Question: I want to do something like this:

Here is my code:
'''
public class MainFrame extends JFrame{
public MainFrame(){
super("Symulator Lotow");
JPanel returnPanel = new JPanel(new GridBagLayout());
add(returnPanel);
Vector<JButton> v = new Vector<JButton>();
int licznik = 0;
GridBagConstraints c = new GridBagConstraints();
c.fill = GridBagConstraints.BOTH;
c.ipadx = 0; c.ipady = 0;
c.insets = new Insets(0,0,0,0);
c.weightx = 1.0;
c.weighty = 1.0;
c.anchor = GridBagConstraints.CENTER;
v.add(new JButton());
c.gridwidth = 6;
c.gridheight = 6;
c.gridx = 0;
c.gridy = 0;
v.get(licznik).setBackground(Color.black);
returnPanel.add(v.get(licznik),c);
licznik++;
v.add(new JButton());
c.gridwidth = 6;
c.gridheight = 4;
c.gridx = 6;
c.gridy = 0;
v.get(licznik).setBackground(Color.white);
returnPanel.add(v.get(licznik),c);
licznik++;
v.add(new JButton());
c.gridwidth = 3;
c.gridheight = 2;
c.gridx = 6;
c.gridy = 4;
v.get(licznik).setBackground(Color.blue);
returnPanel.add(v.get(licznik),c);
licznik++;
v.add(new JButton());
c.gridwidth = 3;
c.gridheight = 2;
c.gridx = 9;
c.gridy = 4;
v.get(licznik).setBackground(Color.yellow);
returnPanel.add(v.get(licznik),c);
licznik++;
v.add(new JButton());
c.gridwidth = 6;
c.gridheight = 2;
c.gridx = 0;
c.gridy = 6;
v.get(licznik).setBackground(Color.yellow);
returnPanel.add(v.get(licznik),c);
licznik++;
v.add(new JButton());
c.gridwidth = 6;
c.gridheight = 2;
c.gridx = 6;
c.gridy = 6;
v.get(licznik).setBackground(Color.yellow);
returnPanel.add(v.get(licznik),c);
licznik++;
v.add(new JButton());
c.gridwidth = 4;
c.gridheight = 2;
c.gridx = 0;
c.gridy = 8;
v.get(licznik).setBackground(Color.red);
returnPanel.add(v.get(licznik),c);
licznik++;
v.add(new JButton());
c.gridwidth = 4;
c.gridheight = 2;
c.gridx = 4;
c.gridy = 8;
v.get(licznik).setBackground(Color.red);
returnPanel.add(v.get(licznik),c);
licznik++;
v.add(new JButton());
c.gridwidth = 4;
c.gridheight = 2;
c.gridx = 8;
c.gridy = 8;
v.get(licznik).setBackground(Color.red);
returnPanel.add(v.get(licznik),c);
licznik++;
this.setExtendedState(JFrame.MAXIMIZED_BOTH);
this.setDefaultCloseOperation(JFrame.EXIT_ON_CLOSE);
this.setVisible(true);
this.setResizable(true);
}
public static void main(String[] args) {
// TODO Auto-generated method stub
new MainFrame();
}
}
'''
As can be seen when my code is run, it doesn't look like in the pattern. The colors are just samples, so I don't care about them. I just want the relative sizes of buttons to be correct. Where is my mistake?
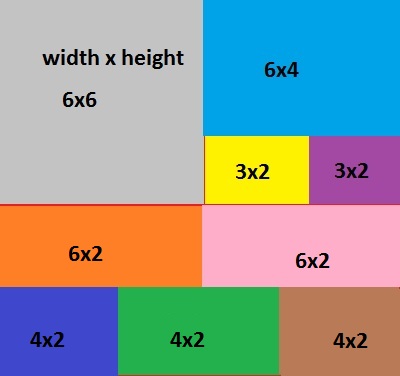
Answer: You could use the <URL>.
You will need to nest panels to get your desired result but the benefit of this layout is that all calculations are done based on the space available, not on the preferred size of the component. So all components will stay in the same relative size as the frame size is changed.
For example:
'''
import java.awt.*;
import java.util.*;
import javax.swing.*;
public class MainFrame3 extends JFrame{
public MainFrame3(){
super("Symulator Lotow");
JButton button = null;
RelativeLayout layout = new RelativeLayout(RelativeLayout.Y_AXIS);
layout.setFill(true);
JPanel returnPanel = new JPanel( layout );
add(returnPanel);
// top
layout = new RelativeLayout(RelativeLayout.X_AXIS);
layout.setFill(true);
JPanel top = new JPanel( layout );
returnPanel.add(top, new Float(6));
button = new JButton();
button.setBackground(Color.black);
top.add(button, new Float(6));
layout = new RelativeLayout(RelativeLayout.Y_AXIS);
layout.setFill(true);
JPanel topRight = new JPanel( layout );
top.add(topRight, new Float(6));
button = new JButton();
button.setBackground(Color.white);
topRight.add(button, new Float(4));
layout = new RelativeLayout(RelativeLayout.X_AXIS);
layout.setFill(true);
JPanel rightBottom = new JPanel( layout );
topRight.add(rightBottom, new Float(2));
button = new JButton();
button.setBackground(Color.blue);
rightBottom.add(button, new Float(3));
button = new JButton();
button.setBackground(Color.blue);
rightBottom.add(button, new Float(3));
// middle
layout = new RelativeLayout(RelativeLayout.X_AXIS);
layout.setFill(true);
JPanel middle = new JPanel( layout );
returnPanel.add(middle, new Float(2));
button = new JButton();
button.setBackground(Color.yellow);
middle.add(button, new Float(6));
button = new JButton();
button.setBackground(Color.yellow);
middle.add(button, new Float(6));
// bottom
layout = new RelativeLayout(RelativeLayout.X_AXIS);
layout.setFill(true);
JPanel bottom = new JPanel( layout );
returnPanel.add(bottom, new Float(2));
button = new JButton();
button.setBackground(Color.red);
bottom.add(button, new Float(4));
button = new JButton();
button.setBackground(Color.red);
bottom.add(button, new Float(4));
button = new JButton();
button.setBackground(Color.red);
bottom.add(button, new Float(4));
setDefaultCloseOperation(JFrame.EXIT_ON_CLOSE);
setSize(600, 500);
this.setVisible(true);
}
public static void main(String[] args) {
// TODO Auto-generated method stub
new MainFrame3();
}
}
'''